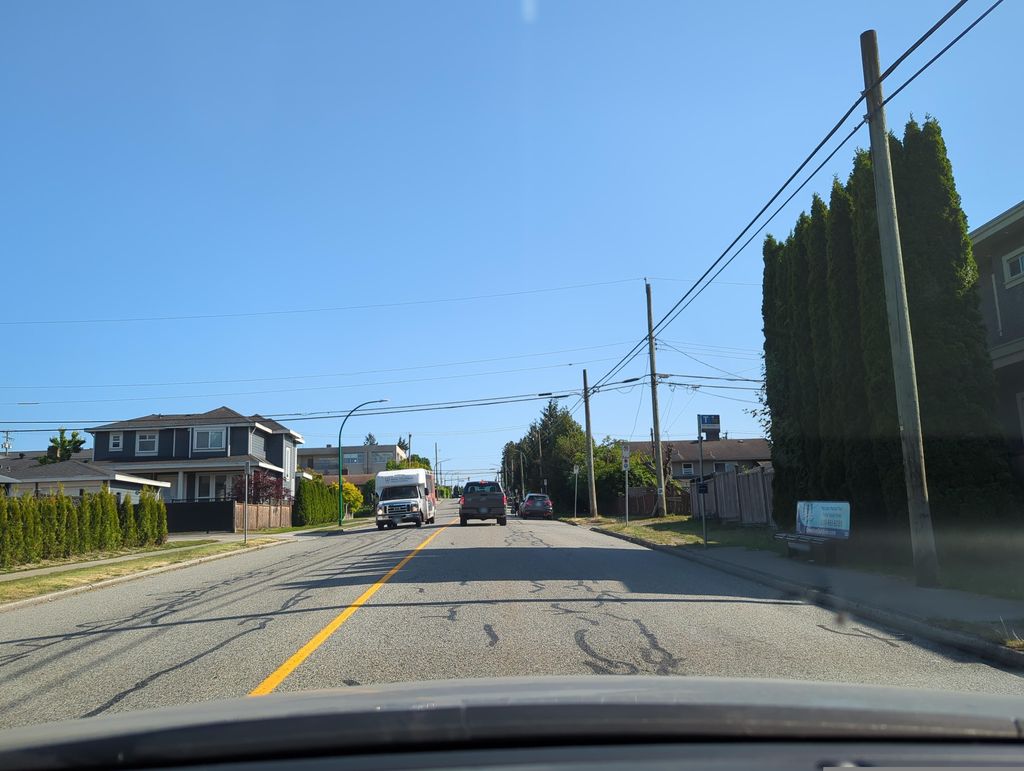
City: vancouver